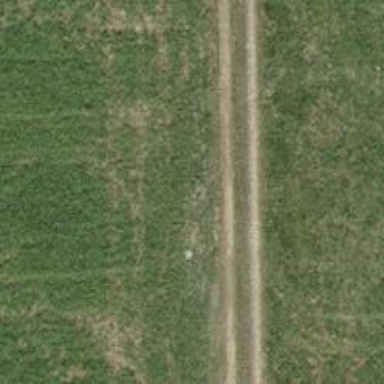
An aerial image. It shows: Unpaved track with tracktype grade4.